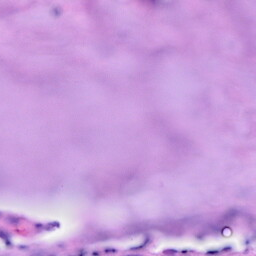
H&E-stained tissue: Breast